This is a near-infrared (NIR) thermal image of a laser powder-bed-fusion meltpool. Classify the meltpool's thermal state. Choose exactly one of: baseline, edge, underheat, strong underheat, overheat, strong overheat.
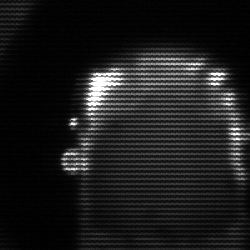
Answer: baseline